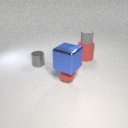
large red rubber cylinder below small gray rubber cylinder